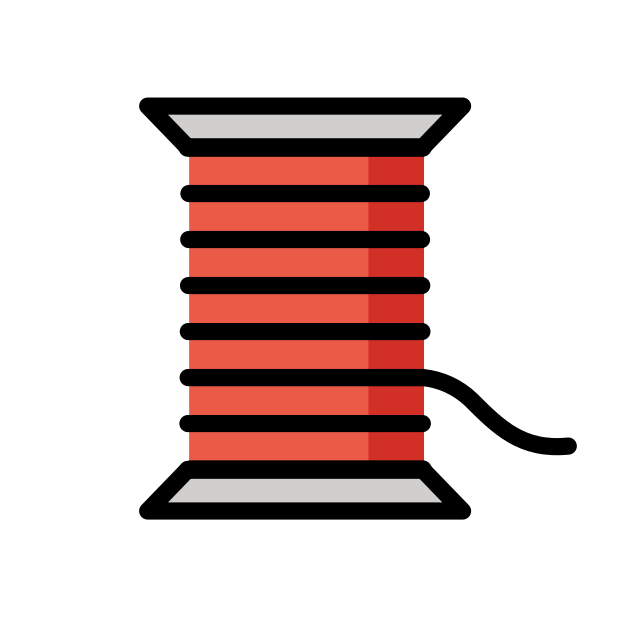
thread